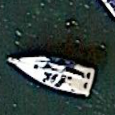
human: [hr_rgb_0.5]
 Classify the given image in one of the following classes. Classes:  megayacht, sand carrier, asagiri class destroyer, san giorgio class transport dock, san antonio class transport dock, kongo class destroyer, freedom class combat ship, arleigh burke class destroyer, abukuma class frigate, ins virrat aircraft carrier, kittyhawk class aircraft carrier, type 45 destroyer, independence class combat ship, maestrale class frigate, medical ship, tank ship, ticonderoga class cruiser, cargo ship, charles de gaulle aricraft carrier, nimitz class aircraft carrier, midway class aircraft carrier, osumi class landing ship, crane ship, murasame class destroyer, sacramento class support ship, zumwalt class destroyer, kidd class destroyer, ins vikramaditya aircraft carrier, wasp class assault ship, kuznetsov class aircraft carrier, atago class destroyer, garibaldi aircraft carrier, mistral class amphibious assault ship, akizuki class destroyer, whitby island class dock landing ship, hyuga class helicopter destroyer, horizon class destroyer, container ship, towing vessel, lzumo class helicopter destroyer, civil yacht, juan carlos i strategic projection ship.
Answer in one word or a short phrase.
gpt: Civil yacht